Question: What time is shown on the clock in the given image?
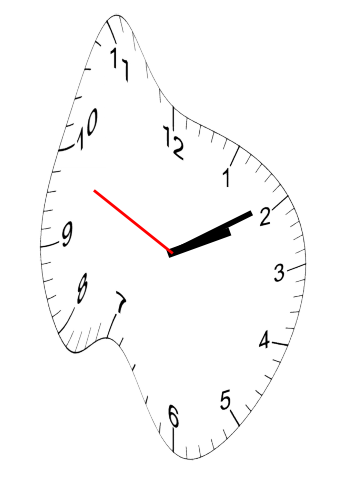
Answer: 02:09:49